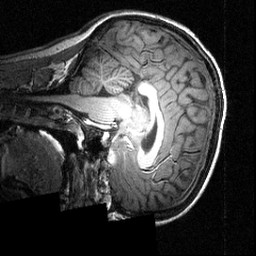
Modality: T1w
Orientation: sagittal
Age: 24
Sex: female
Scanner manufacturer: siemens
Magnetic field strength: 3.951 T
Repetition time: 1.5 s
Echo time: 0.00335 s